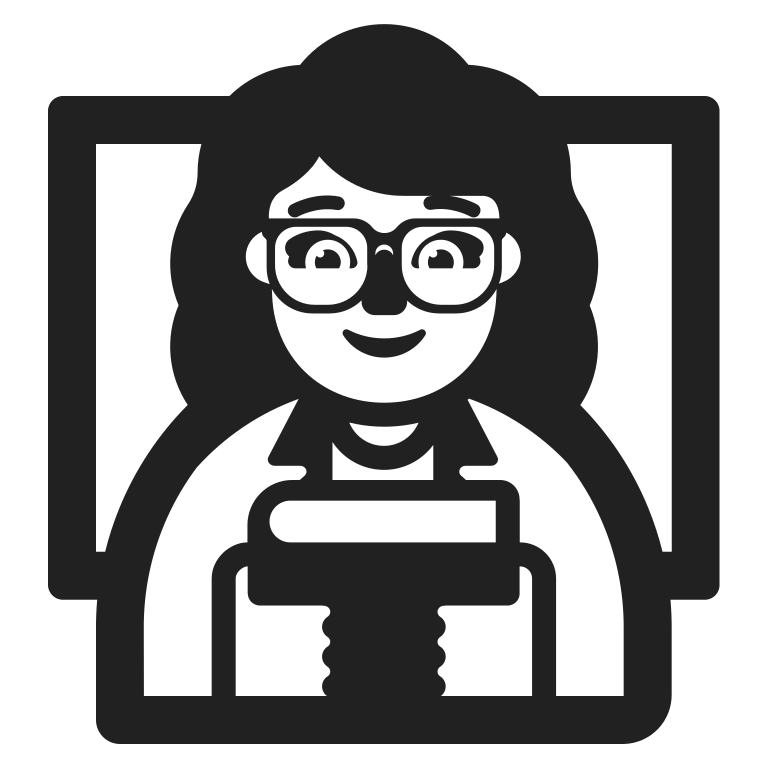
woman teacher high contrast default